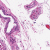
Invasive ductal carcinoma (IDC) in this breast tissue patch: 0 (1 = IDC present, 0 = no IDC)